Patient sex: M
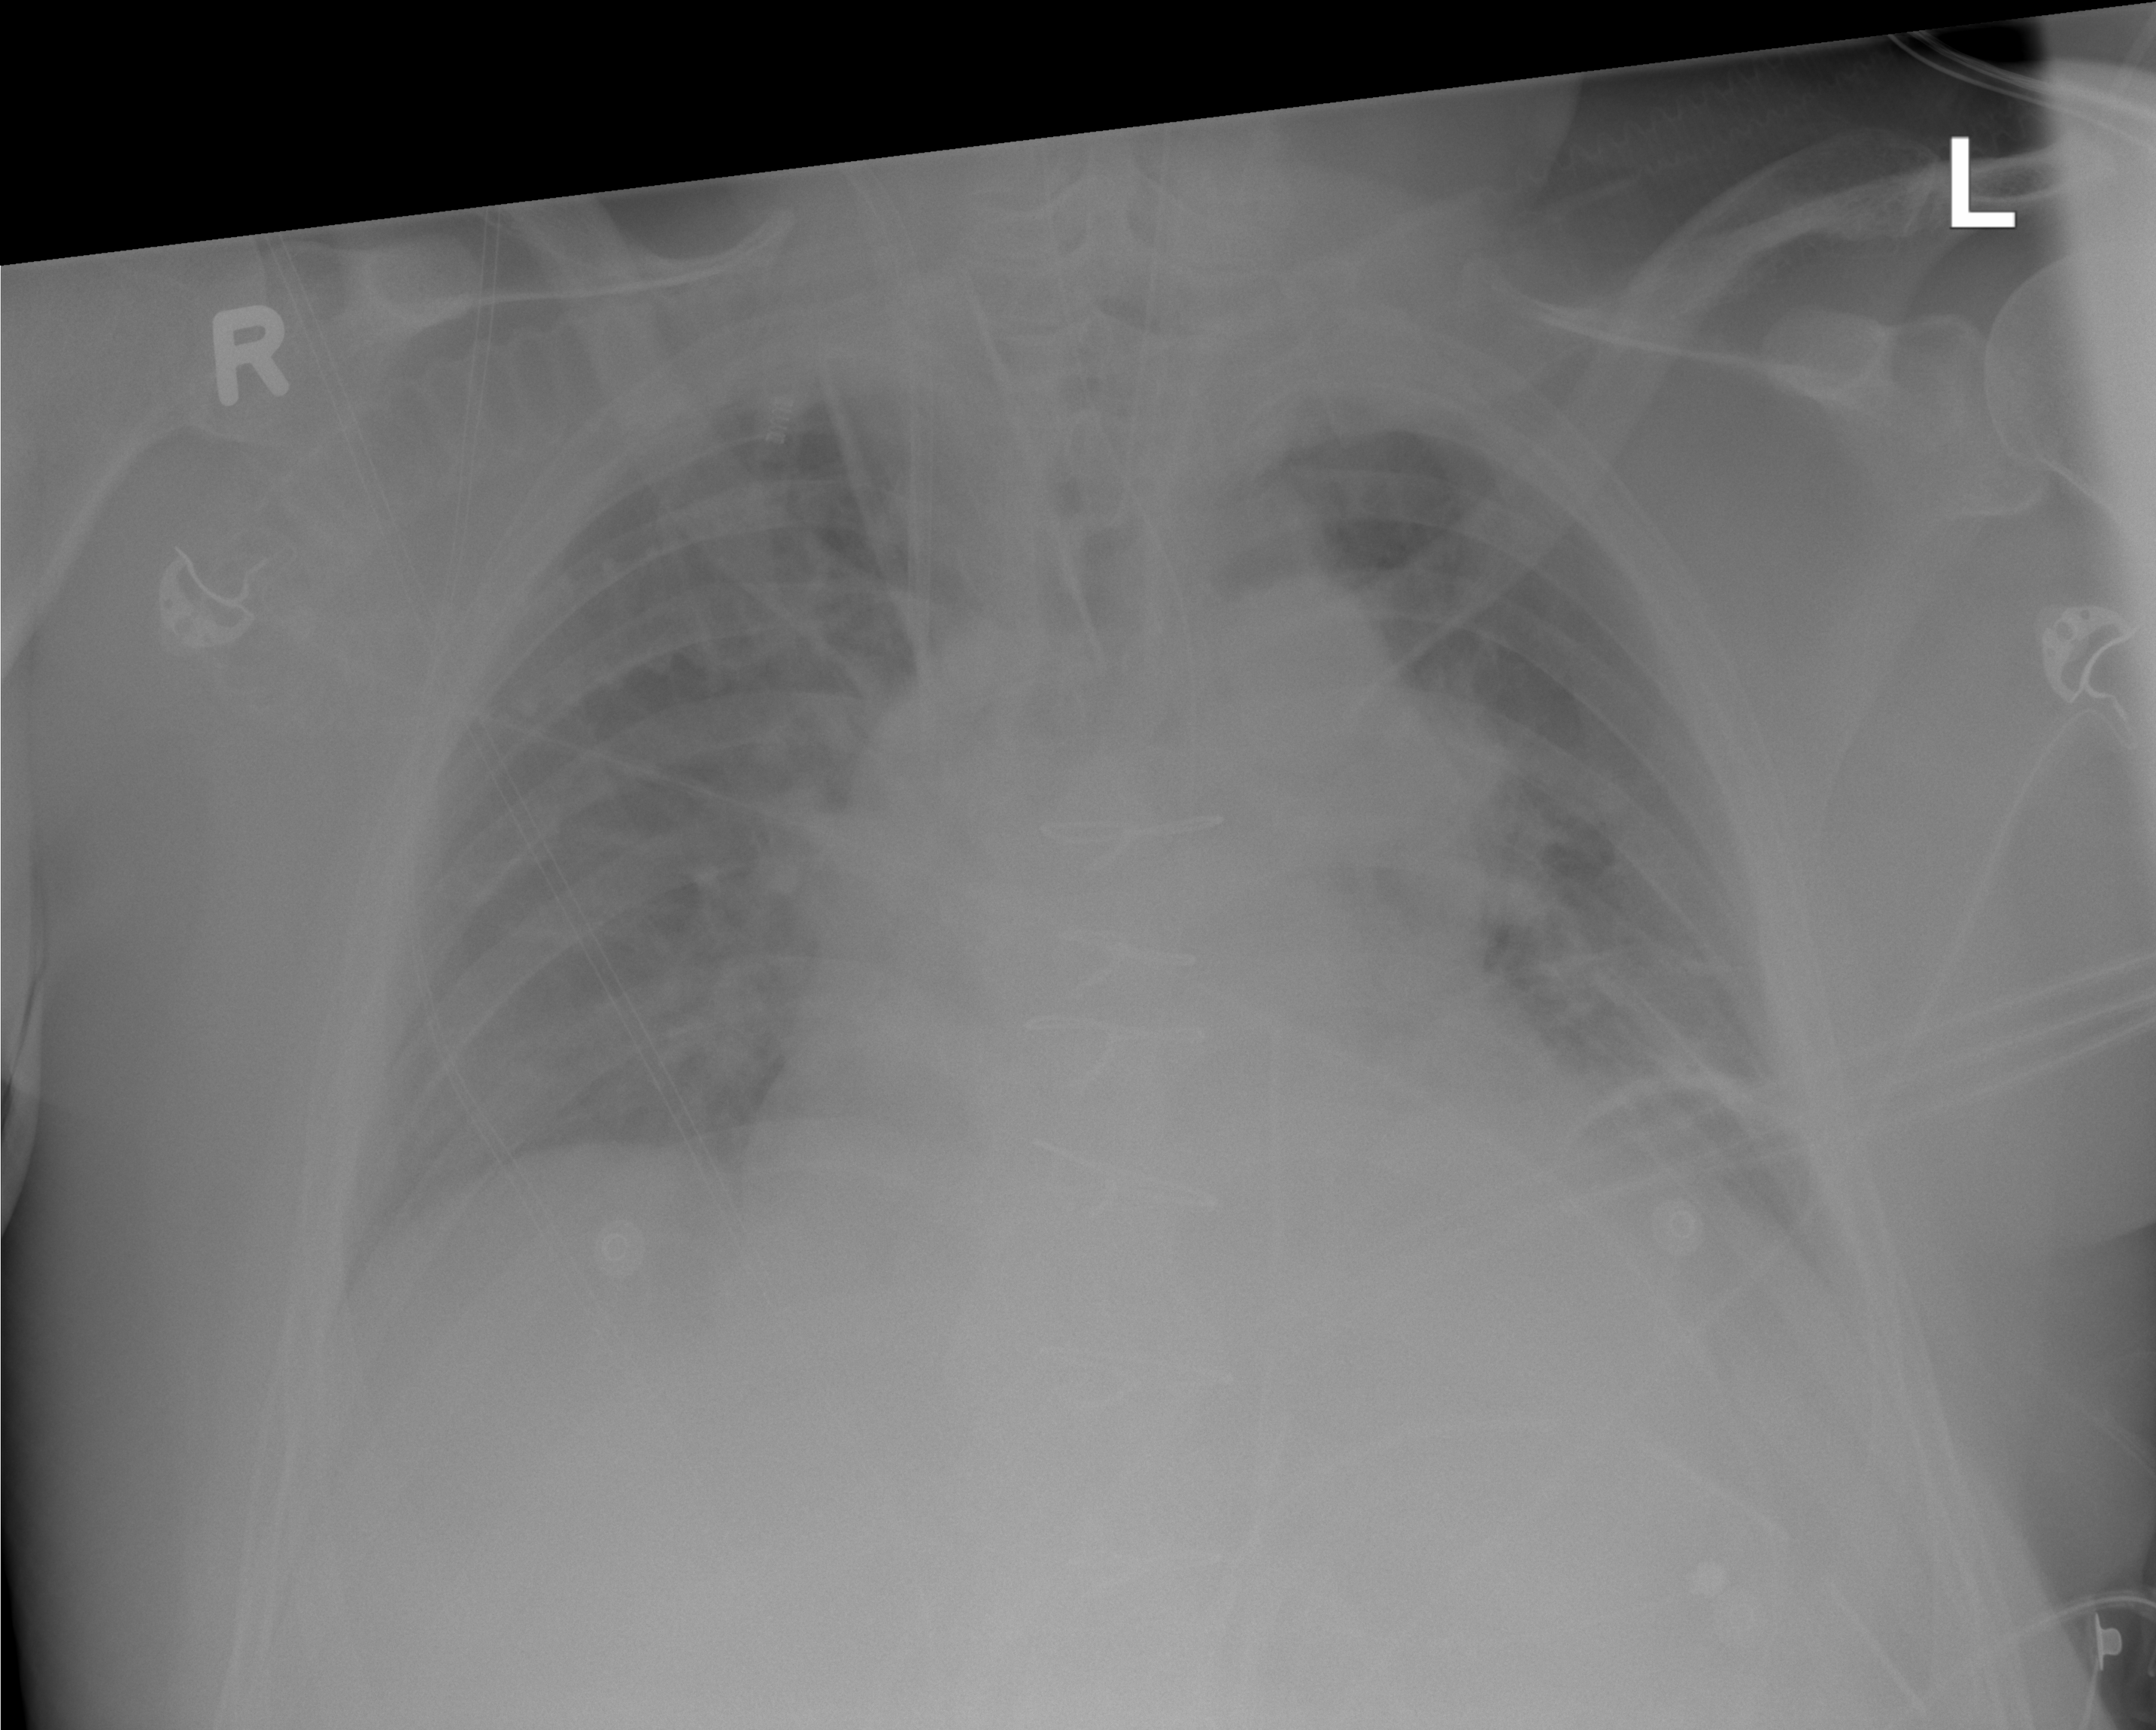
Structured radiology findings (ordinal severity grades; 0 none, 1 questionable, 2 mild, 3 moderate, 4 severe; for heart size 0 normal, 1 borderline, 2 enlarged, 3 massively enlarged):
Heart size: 0
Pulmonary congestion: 2
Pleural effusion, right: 0
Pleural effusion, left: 0
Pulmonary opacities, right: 0
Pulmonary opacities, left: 0
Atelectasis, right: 0
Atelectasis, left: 2